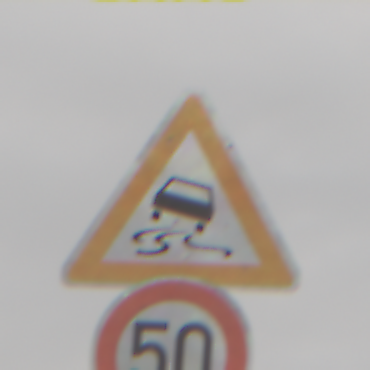
Verkehrszeichen: SchleuderOderRutschgefahr
Zusatzzeichen unten: Geschwindigkeit50
Umgebung: Outdoor, Nature
Tageszeit: MorningAfternoon
Wetter: Overcast
Licht: Natural
Jahreszeit: Winter
Kontrast: LowContrast